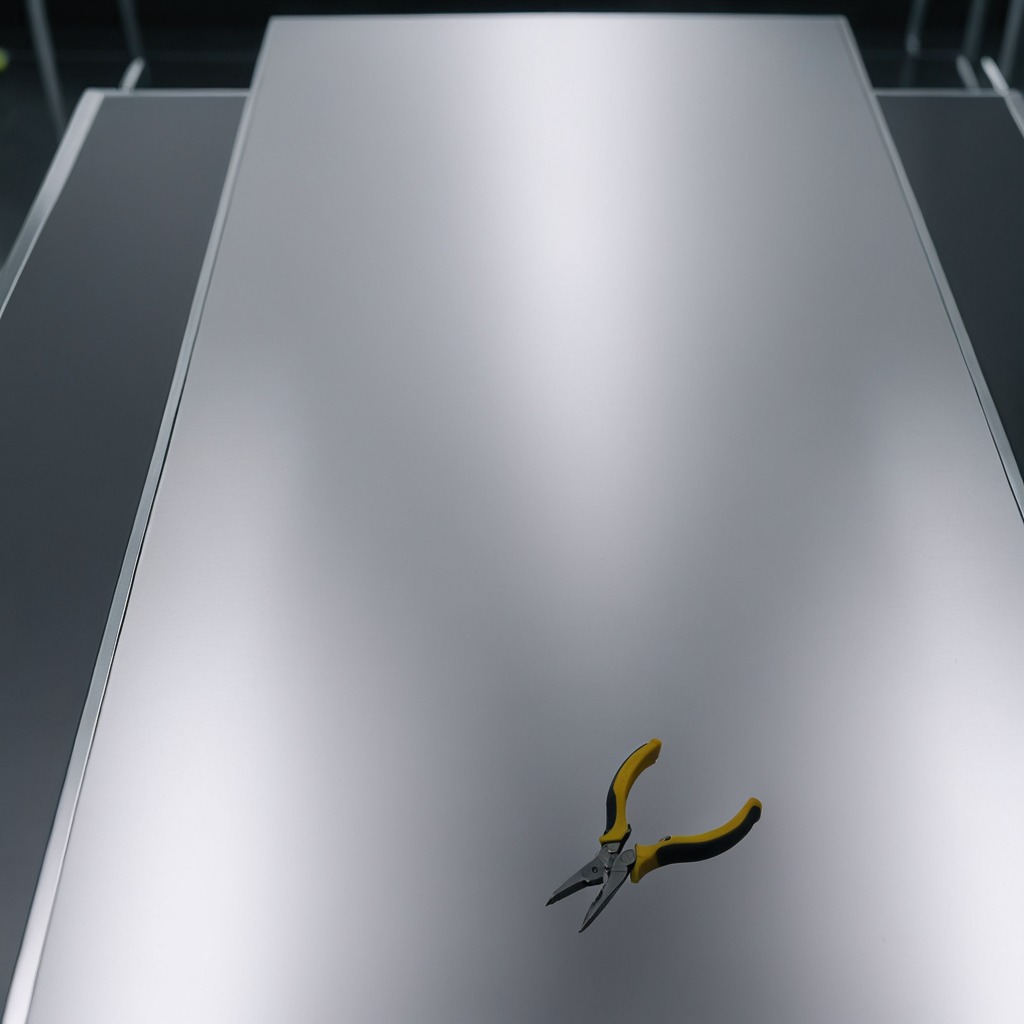
A plier is lying on the stainless steel table.